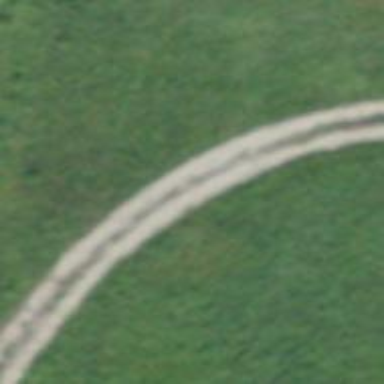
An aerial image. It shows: Service road with unpaved surface.